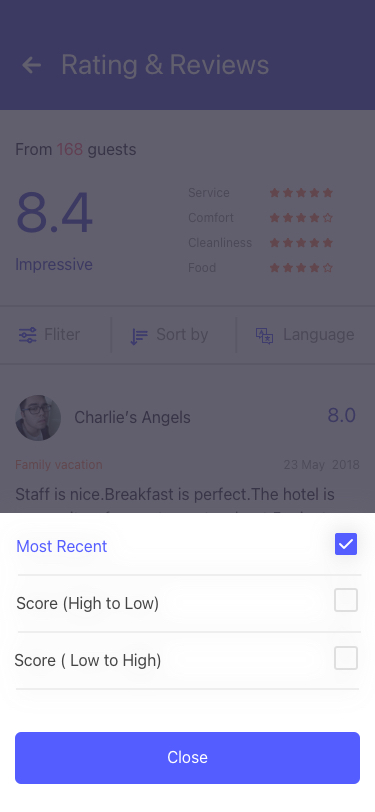
Text in this UI design:
Rating & Reviews
From 168 guests
8.4
Impressive
Service
Comfort
Cleanliness
Food
Fliter
Sort by
Language
Angela Joanna
Family vacation
8.0
23 May  2018
Good hotel , good pool… good people..
Charlie’s Angels
Family vacation
8.0
23 May  2018
Staff is nice.Breakfast is perfect.The hotel is near quite a few restaurants, about 5 minutes walk to the beach.The pool is clean,
just big enough for children… Read more
Score (High to Low)
Score ( Low to High)
Most Recent
Close